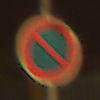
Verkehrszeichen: EingeschraenktesHalteverbot
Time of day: Night
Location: Outdoor (Urban)
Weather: Clear
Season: NotSpecified
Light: Artificial